Interaction volume radius: 10 \u00c5
Interaction volume height: 20 \u00c5
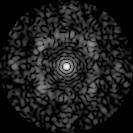
Disorder parameter: 0.7266